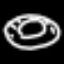
Label: donut